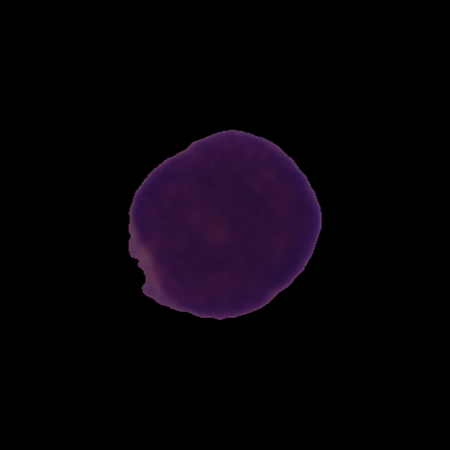
Label: cancer